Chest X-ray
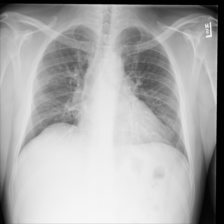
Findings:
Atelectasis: negative
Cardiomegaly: negative
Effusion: negative
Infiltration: negative
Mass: negative
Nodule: negative
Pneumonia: negative
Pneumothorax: negative
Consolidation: negative
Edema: negative
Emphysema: negative
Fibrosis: negative
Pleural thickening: negative
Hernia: negative